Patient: sex F, age 39
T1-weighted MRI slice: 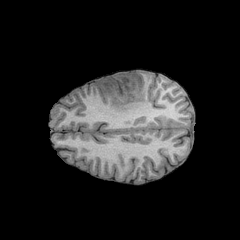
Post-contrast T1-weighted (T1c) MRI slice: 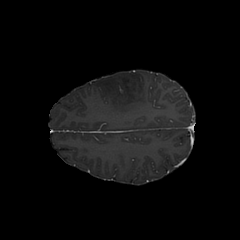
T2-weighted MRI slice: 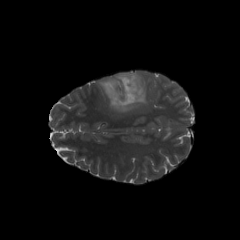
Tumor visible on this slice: yes
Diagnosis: Astrocytoma, IDH-mutant
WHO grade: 2